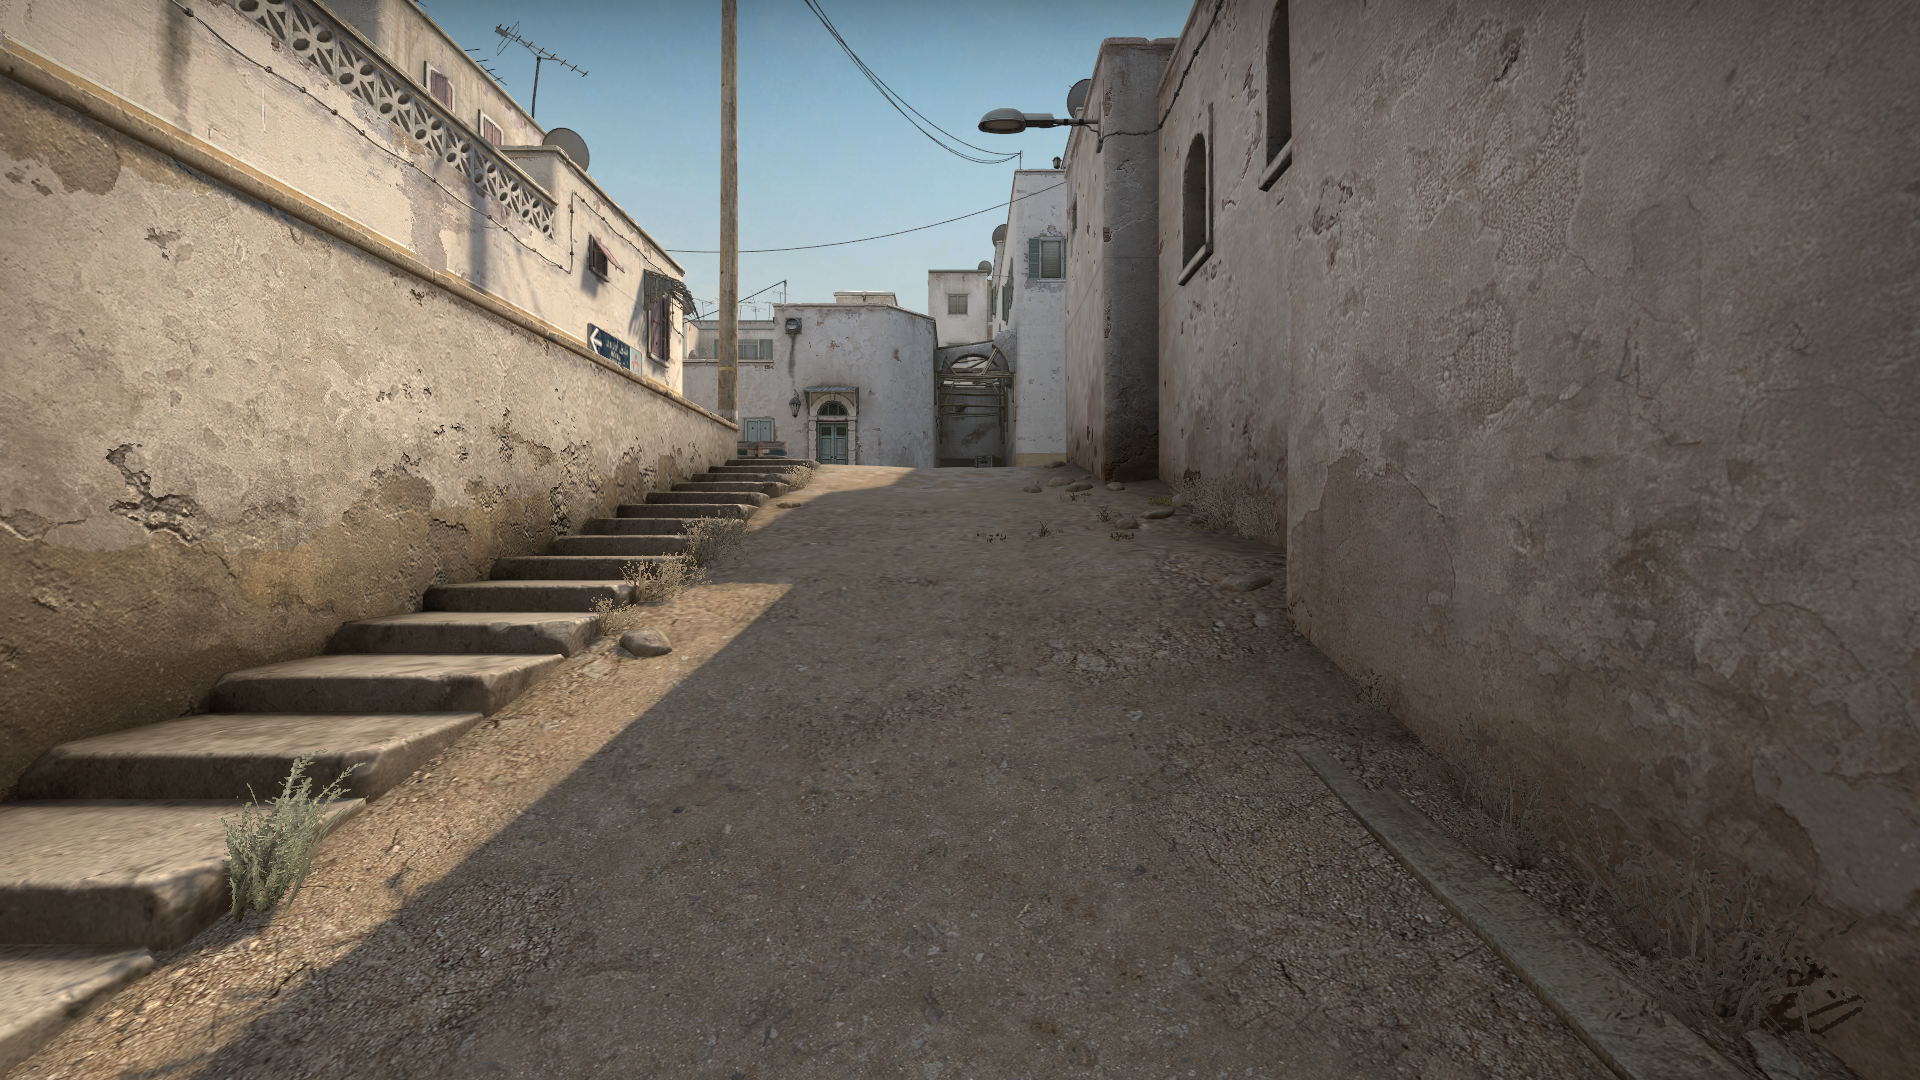
Map: de_dust2